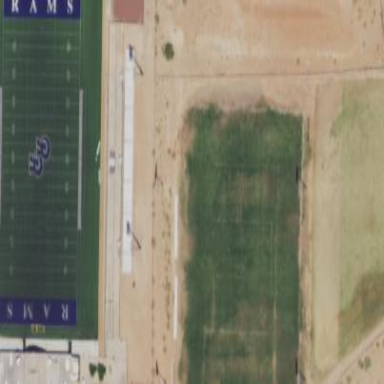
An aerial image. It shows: Soccer pitch for outdoor sports and leisure activities.